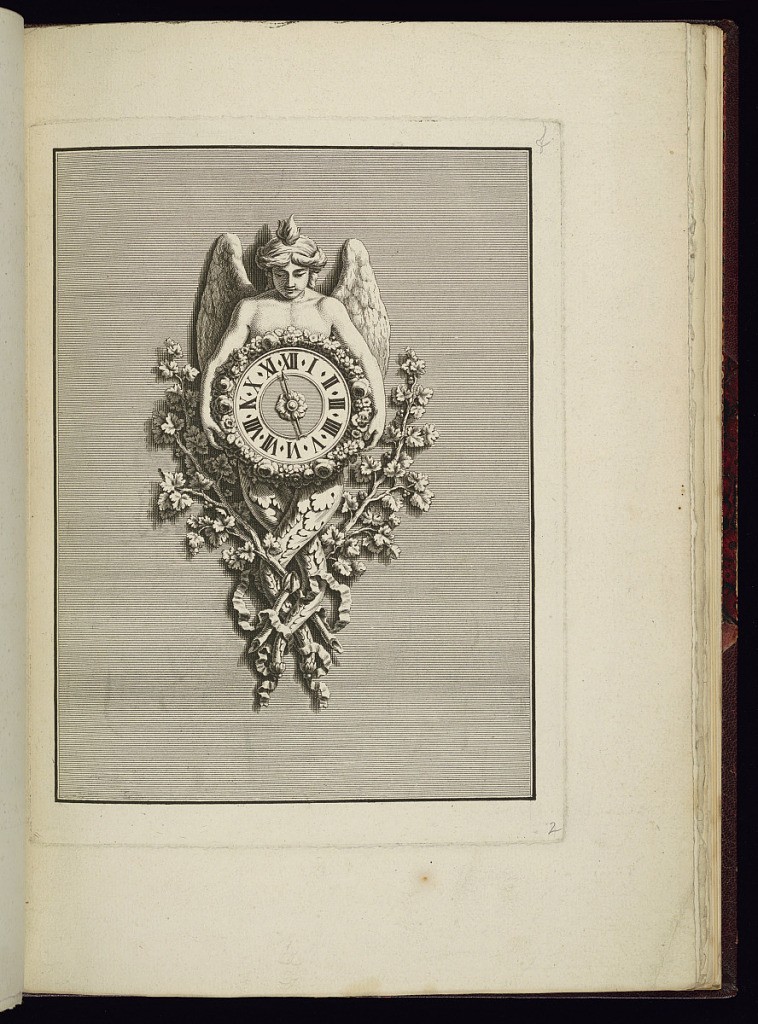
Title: Wall Clock (Cartel) Design
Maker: Jean François Forty, active 1775 – 1790
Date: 1775–94
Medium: Etching and engraving on paper
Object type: Print
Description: Design for a wall clock (cartel) before lettering, with a round clockface framed by flowers with a winged man (angel) holding the clockface and incorporating foliate branches, scrolling leaves (rinceaux), and ribbons.